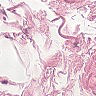
Metastatic tissue present: no